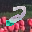
Label: 2